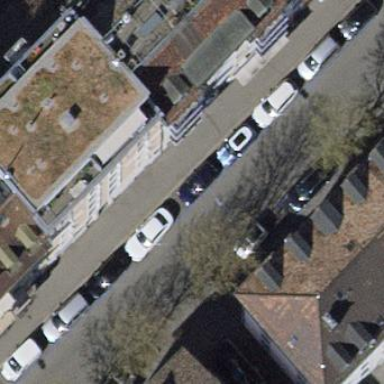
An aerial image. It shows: Parking lane designated for parking.